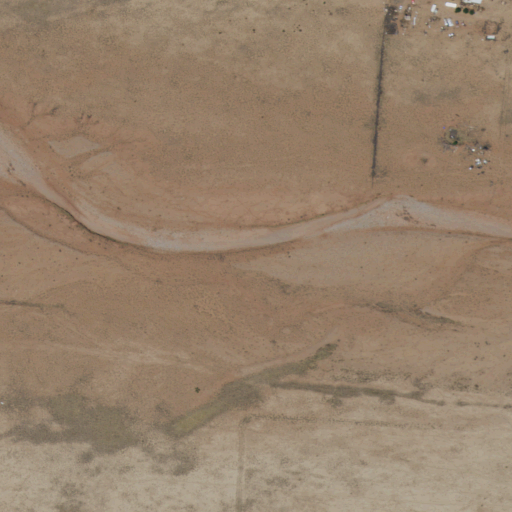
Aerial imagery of valley in New Mexico named Blue Springs Draw containing shrub, open development, and grassland